Field crop: maize
Growth stage: 2
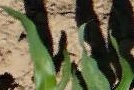
Species: maize